Current action and preconditions to check: path_clear

Your task: For each precondition in the list above, predict whether it will hold at this action.

Consider the current scene as observed from the mobile robot's camera, and analyze the predicted future states of all dynamic agents (e.g., people, animals, vehicles, or any moving entities) within the NEXT SECOND.

IMPORTANT: Only answer "very likely" if you are absolutely certain—based on strong, clear evidence—that a dynamic agent will violate the precondition in the predicted future state. Do NOT answer "very likely" for unlikely, ambiguous, or low-probability risks.

Ask yourself for each precondition: Is there a high probability, with clear and convincing evidence, that the predicted future states of any dynamic agent will interfere with the predicted future state of the currently executing action within the NEXT SECOND, causing that precondition to fail?

Assess the risk level based on these predictions. Use "likely" or "very likely" if motions create a clear risk of interference.

Use "neutral" or "improbable" if agents are nearby but their predicted paths are clearly diverging or non-conflicting.

Failure Risk Categories: "very improbable", "improbable", "neutral", "likely", "very likely"

Answer Format: Output ONLY the probability_of_failure value from these categories: "very improbable", "improbable", "neutral", "likely", "very likely"

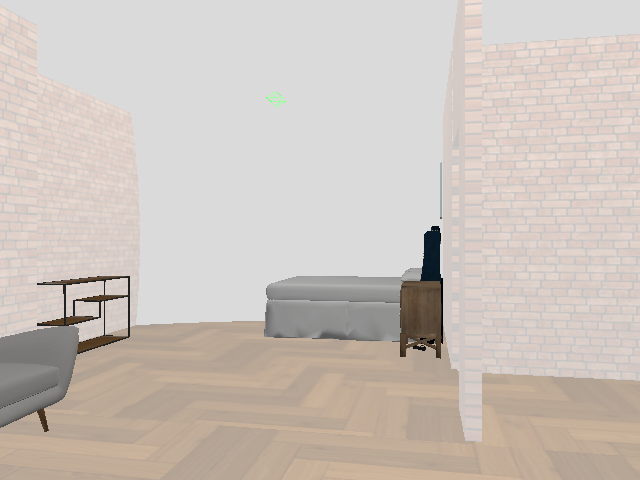

Answer: very improbable